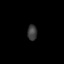
Tissue: skin
Cell type: Fibroblasts
Senescence score: 0.8459
Nuclear area (px): 146
Mean DAPI intensity: 60.39